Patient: sex M, age 57
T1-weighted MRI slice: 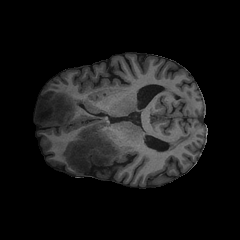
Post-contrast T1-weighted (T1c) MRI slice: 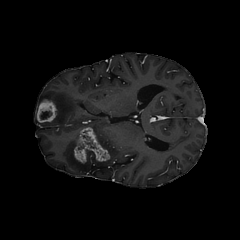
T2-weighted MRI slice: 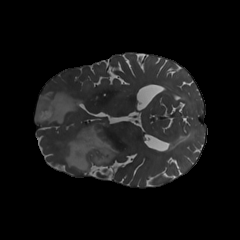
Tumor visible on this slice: yes
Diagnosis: Glioblastoma, IDH-wildtype
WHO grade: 4